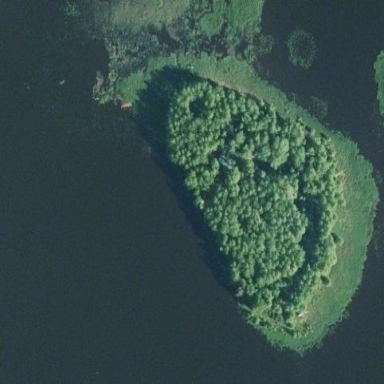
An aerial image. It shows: Island.